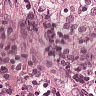
Metastatic tissue present: no